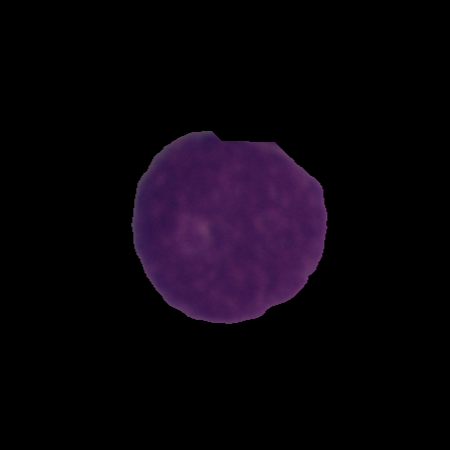
Label: cancer